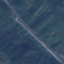
Land use / land cover: Highway